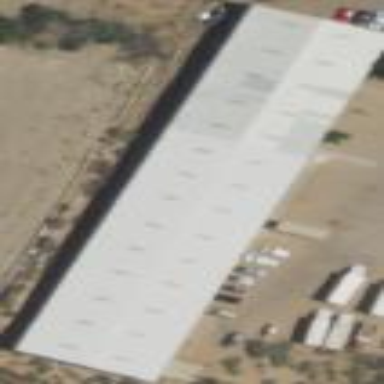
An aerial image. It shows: Warehouse.